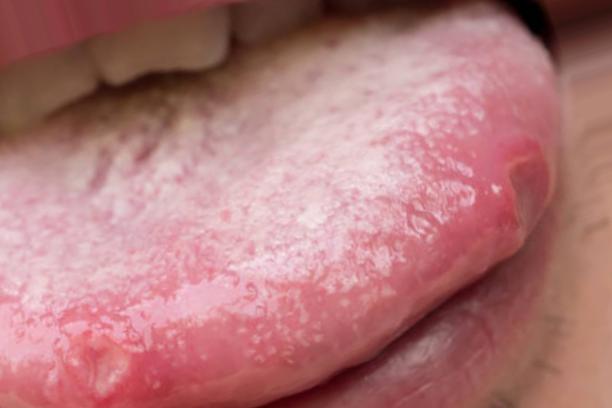
Condition: Mouth Ulcer